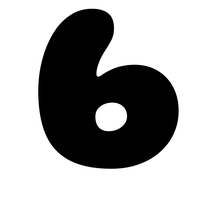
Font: Gluten_ExtraBold